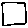
Label: square